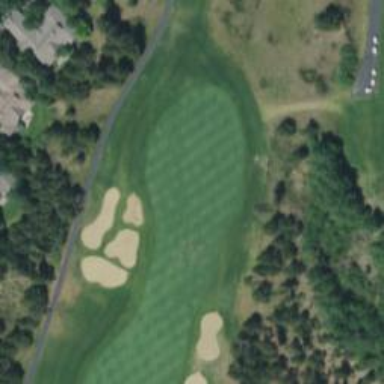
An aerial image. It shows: View of golf hole.